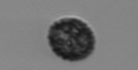
Label: Pseudochattonella_farcimen